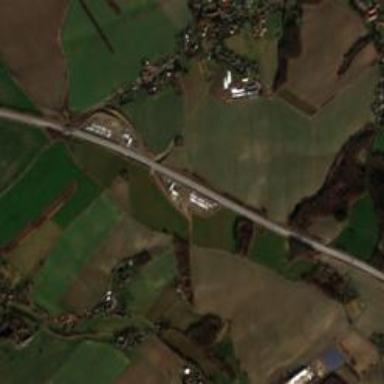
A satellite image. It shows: Motorway junction.